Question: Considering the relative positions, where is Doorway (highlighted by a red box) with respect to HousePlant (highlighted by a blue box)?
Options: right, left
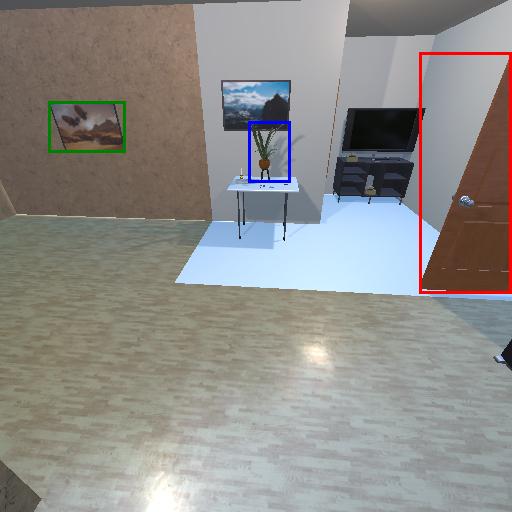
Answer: right